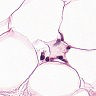
Metastatic tissue present: yes